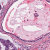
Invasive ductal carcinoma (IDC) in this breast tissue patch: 1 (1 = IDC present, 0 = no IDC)